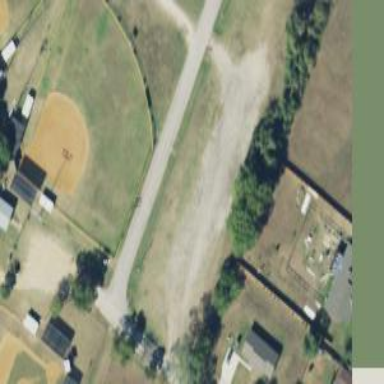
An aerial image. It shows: Unpaved surface parking area.